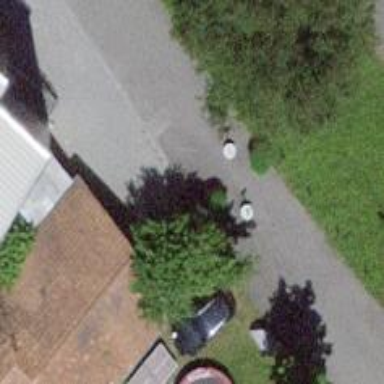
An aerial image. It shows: Bollard barrier.